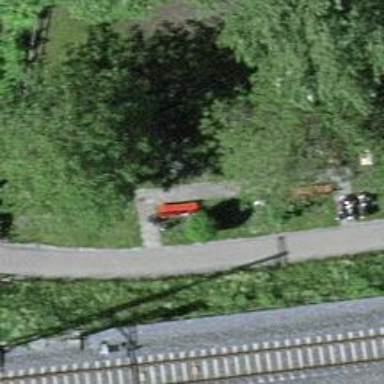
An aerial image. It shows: Red bench.